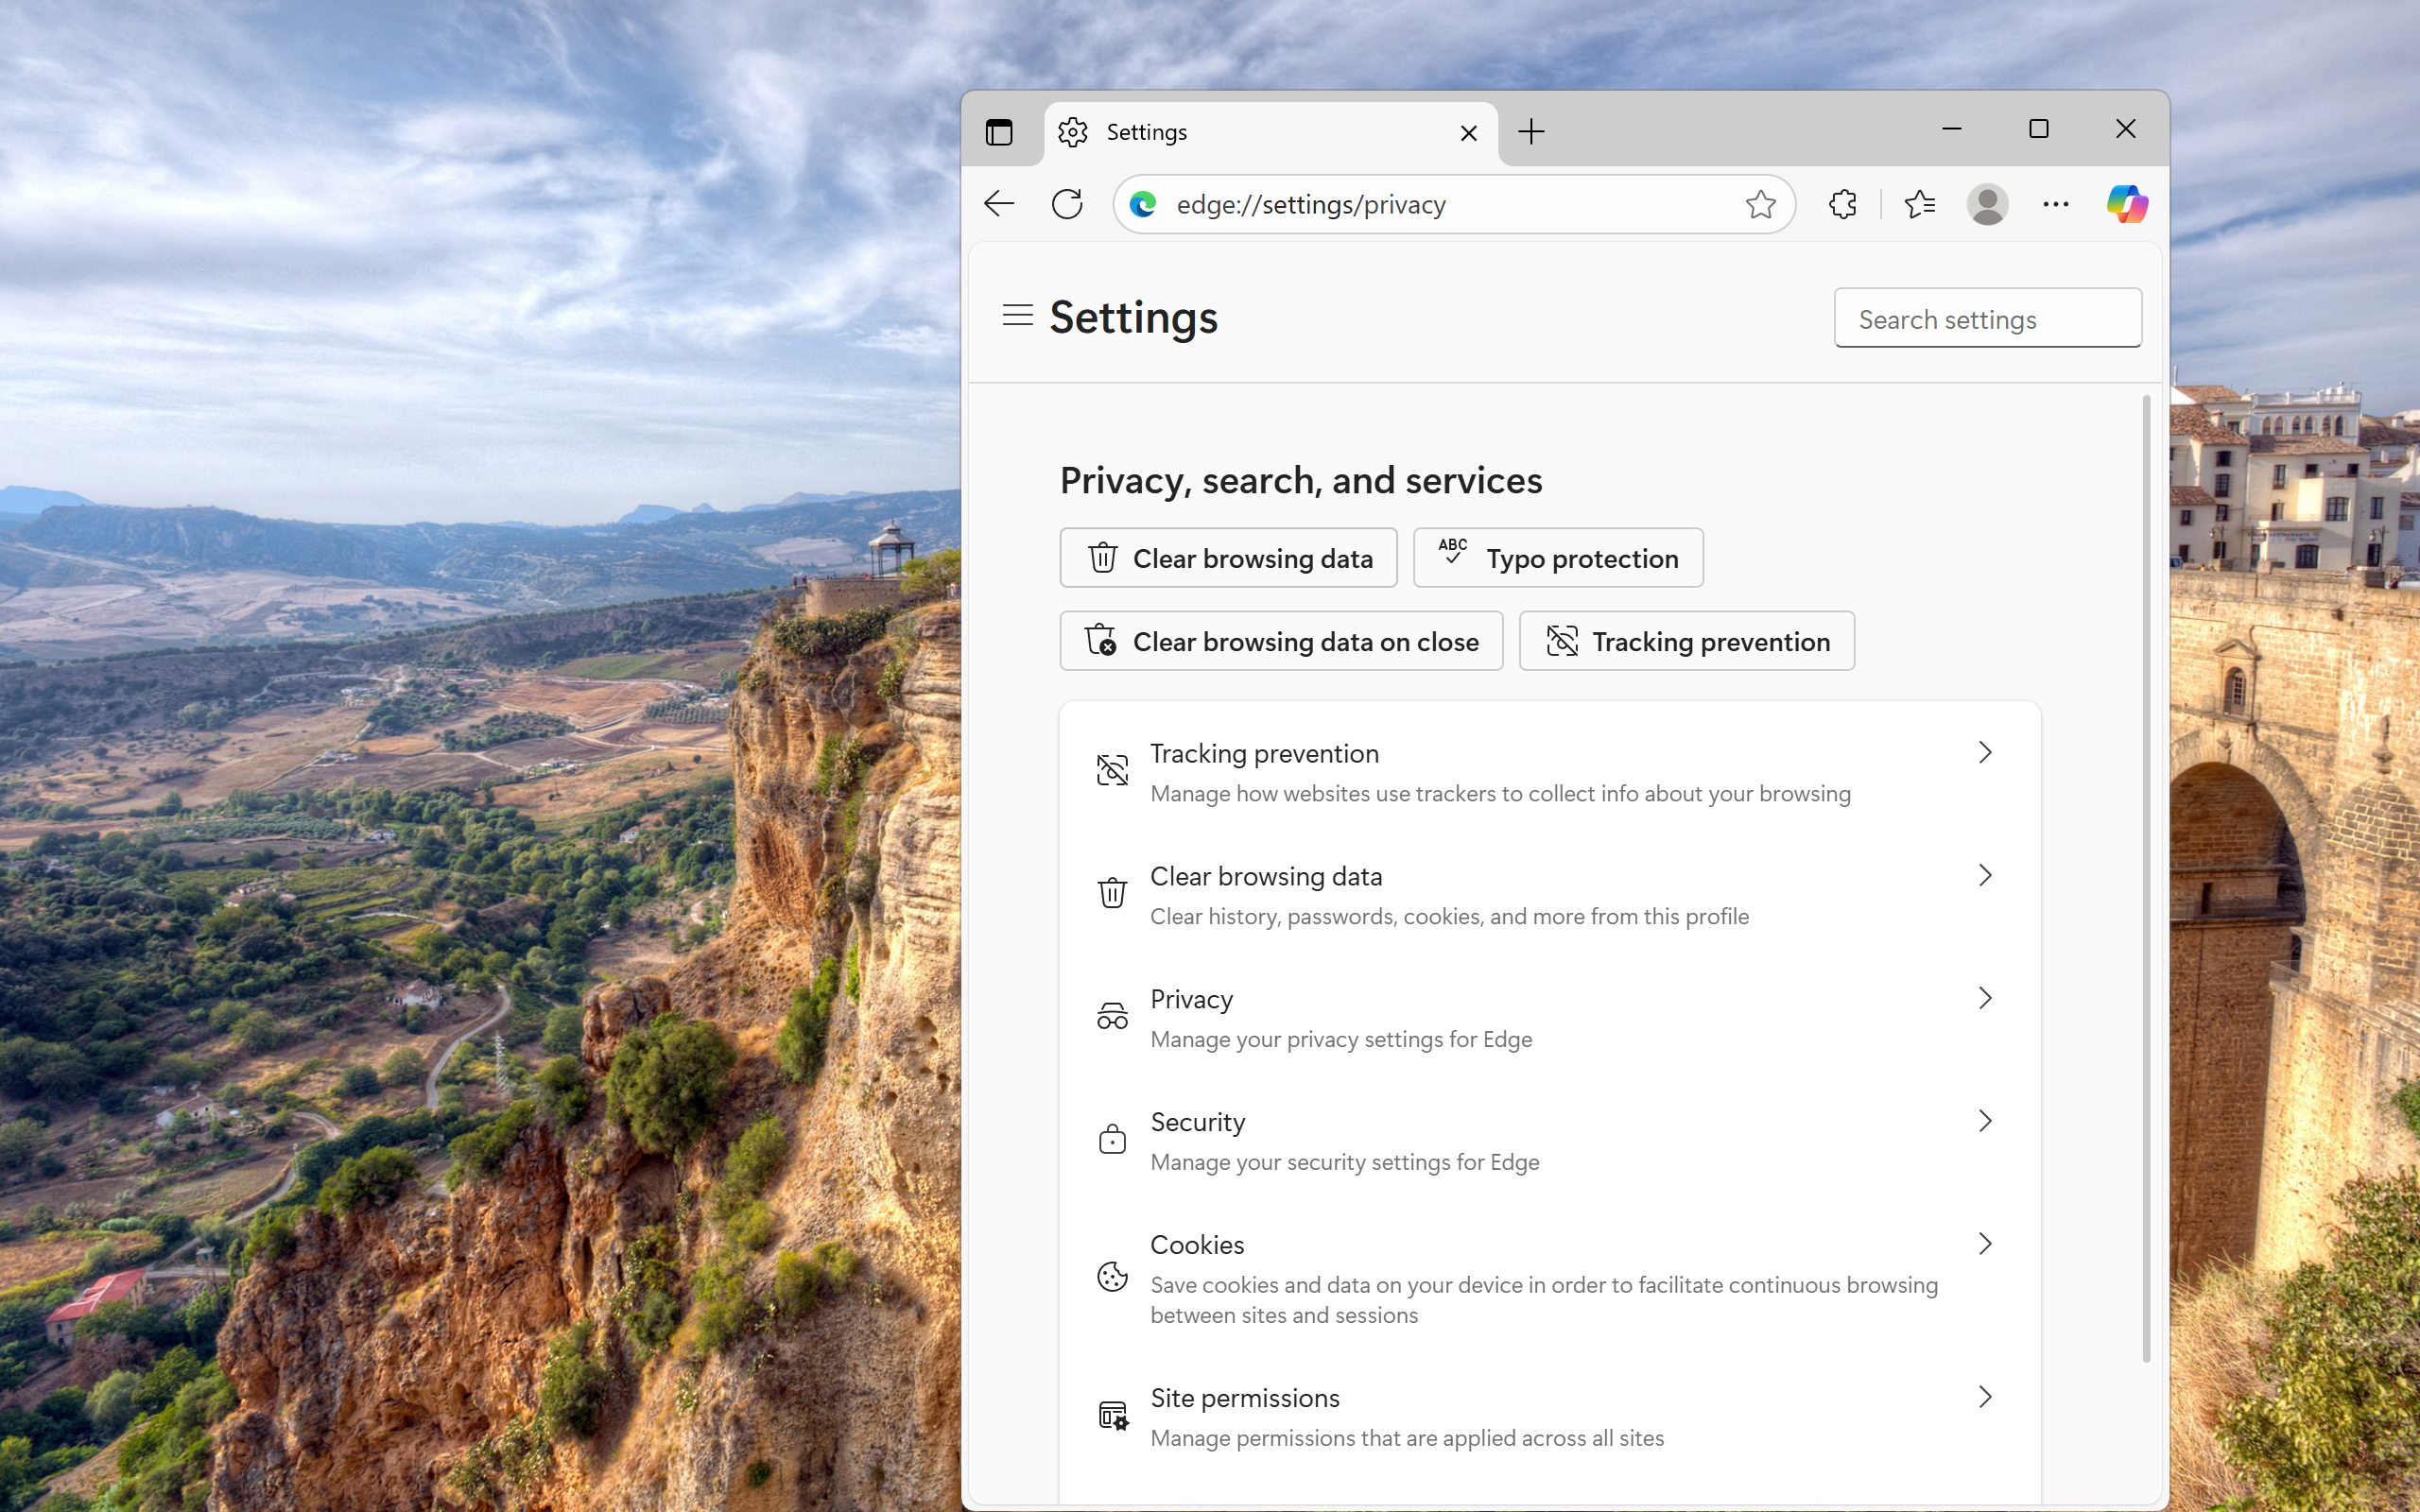
UI elements on screen:
"Desktop - window"
"New tab - window"
"System - menu bar - Contains commands to manipulate the window"
"System - menu item"
"title bar - value: New tab"
"Minimise - button - Moves the window out of the way"
"Maximise - button - Makes the window full screen"
"Close - button - Closes the window"
"window"
"Taskbar - pane"
"pane"
"Running applications - pane"
"Settings - School - Microsoft​ Edge - window"
"window"
"UI element"
"window"
"UI element"